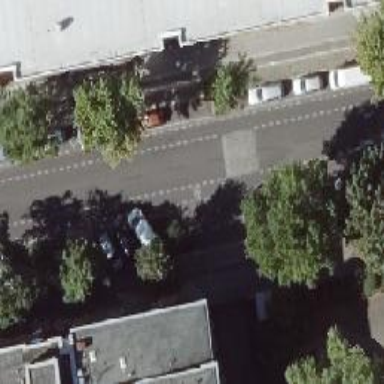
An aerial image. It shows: Table-style traffic calming feature.